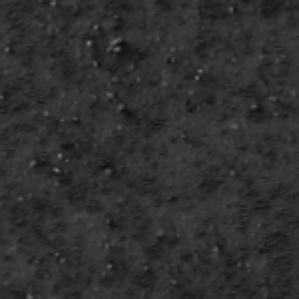
Label: frost